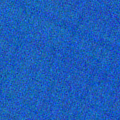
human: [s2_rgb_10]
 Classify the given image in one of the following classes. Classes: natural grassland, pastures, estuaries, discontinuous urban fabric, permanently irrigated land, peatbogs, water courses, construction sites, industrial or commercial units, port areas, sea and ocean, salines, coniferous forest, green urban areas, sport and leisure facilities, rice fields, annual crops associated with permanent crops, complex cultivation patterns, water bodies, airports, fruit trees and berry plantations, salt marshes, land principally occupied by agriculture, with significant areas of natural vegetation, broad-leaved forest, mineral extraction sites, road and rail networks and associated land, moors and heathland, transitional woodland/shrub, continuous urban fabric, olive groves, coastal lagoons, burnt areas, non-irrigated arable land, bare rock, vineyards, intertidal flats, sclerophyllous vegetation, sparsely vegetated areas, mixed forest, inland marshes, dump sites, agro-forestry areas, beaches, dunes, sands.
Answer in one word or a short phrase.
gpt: sea and ocean